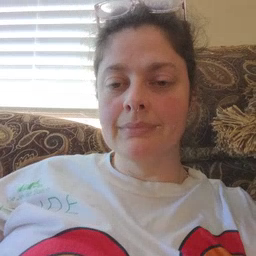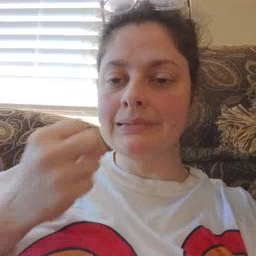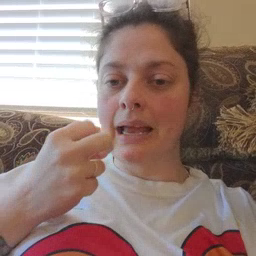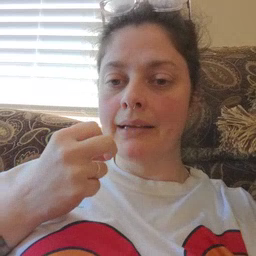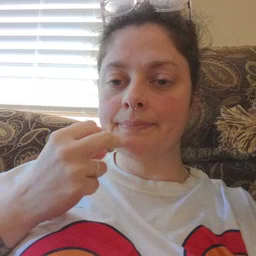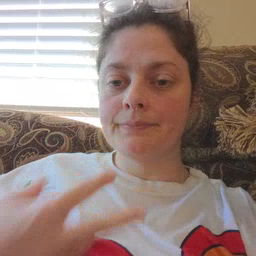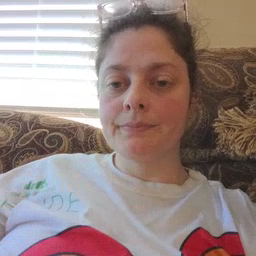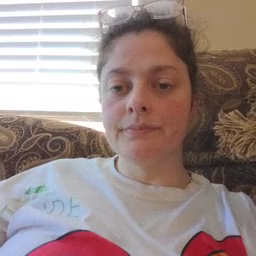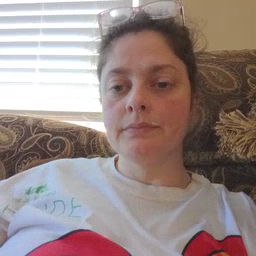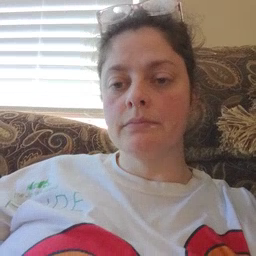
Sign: snack